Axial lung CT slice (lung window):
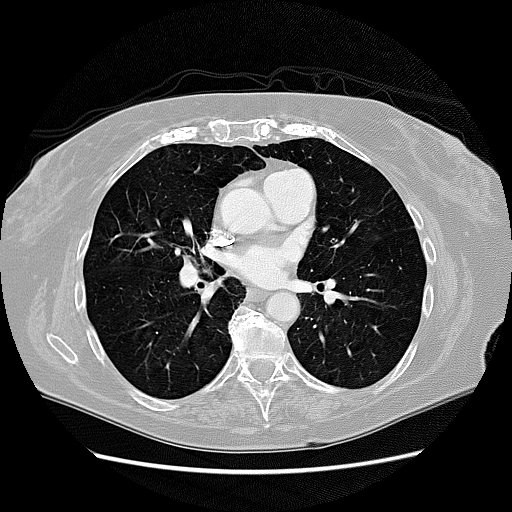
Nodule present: no